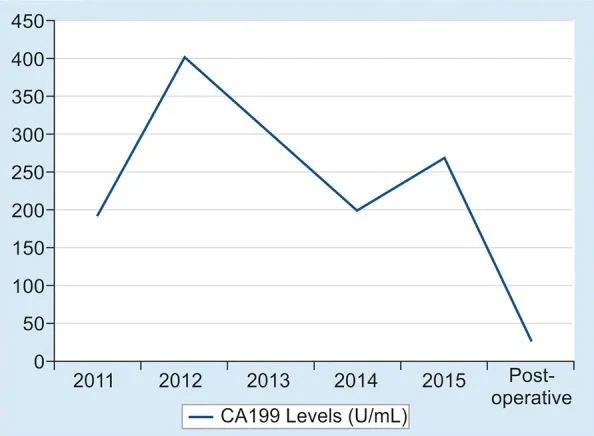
Values of CA 19-9.
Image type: chart (chart)